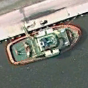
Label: Towing_vessel